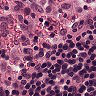
Metastatic tissue present: no